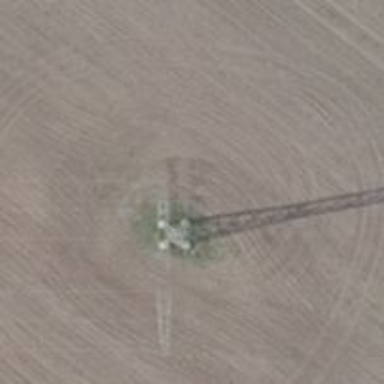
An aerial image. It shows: Power tower.